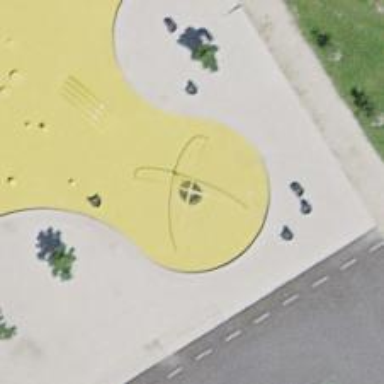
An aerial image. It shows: Playground with basket swing.